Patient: sex M, age 76
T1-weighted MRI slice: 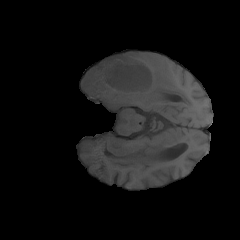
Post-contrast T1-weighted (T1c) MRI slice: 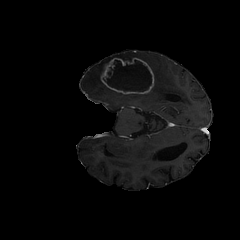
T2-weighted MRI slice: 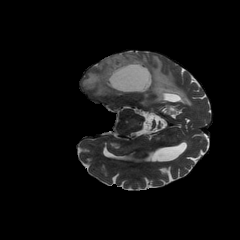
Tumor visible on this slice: yes
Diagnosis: Glioblastoma, IDH-wildtype
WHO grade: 4